Question: I'm running this lwjgl application:
'''
Display.setDisplayMode(new DisplayMode(500, 500));
Display.create();
glMatrixMode(GL_PROJECTION);
glLoadIdentity();
glOrtho(-5, 5, -5, 5, -10, 5);
glMatrixMode(GL_MODELVIEW);
float x = 0;
while (!Display.isCloseRequested()) {
Display.update();
glClear(GL_DEPTH_BUFFER_BIT | GL_COLOR_BUFFER_BIT);
glEnable(GL_DEPTH_TEST);
glColor3f(1, 0, 0);
x += 0.01f;
glRotatef(x, x, 3 * x, 0.5f * x);
glBegin(GL_QUADS);
drawCube();
glEnd();
glLoadIdentity();
}
Display.destroy();
'''
Which basically draws a 1x1x1 cube in the window. Method 'drawCube()' is this:
'''
public void drawCube() {
glColor3f(0.0f, 1.0f, 0.0f); // Set The Color To Green
glVertex3f(1.0f, 1.0f, 0f); // Top Right Of The Quad (Top)
glVertex3f(0f, 1.0f, 0f); // Top Left Of The Quad (Top)
glVertex3f(0f, 1.0f, 1.0f); // Bottom Left Of The Quad (Top)
glVertex3f(1.0f, 1.0f, 1.0f); // Bottom Right Of The Quad (Top)
glColor3f(1.0f, 0.5f, 0.0f); // Set The Color To Orange
glVertex3f(1.0f, 0f, 1.0f); // Top Right Of The Quad (Bottom)
glVertex3f(0f, 0f, 1.0f); // Top Left Of The Quad (Bottom)
glVertex3f(0f, 0f, 0f); // Bottom Left Of The Quad (Bottom)
glVertex3f(1.0f, 0f, 0f); // Bottom Right Of The Quad (Bottom)
glColor3f(1.0f, 0.0f, 0.0f); // Set The Color To Red
glVertex3f(1.0f, 1.0f, 1.0f); // Top Right Of The Quad (Front)
glVertex3f(0f, 1.0f, 1.0f); // Top Left Of The Quad (Front)
glVertex3f(0f, 0f, 1.0f); // Bottom Left Of The Quad (Front)
glVertex3f(1.0f, 0f, 1.0f); // Bottom Right Of The Quad (Front)
glColor3f(1.0f, 1.0f, 0.0f); // Set The Color To Yellow
glVertex3f(1.0f, 0f, 0f); // Bottom Left Of The Quad (Back)
glVertex3f(0f, 0f, 0f); // Bottom Right Of The Quad (Back)
glVertex3f(0f, 1.0f, 0f); // Top Right Of The Quad (Back)
glVertex3f(1.0f, 1.0f, 0f); // Top Left Of The Quad (Back)
glColor3f(0.0f, 0.0f, 1.0f); // Set The Color To Blue
glVertex3f(0f, 1.0f, 1.0f); // Top Right Of The Quad (Left)
glVertex3f(0f, 1.0f, 0f); // Top Left Of The Quad (Left)
glVertex3f(0f, 0f, 0f); // Bottom Left Of The Quad (Left)
glVertex3f(0f, 0f, 1.0f); // Bottom Right Of The Quad (Left)
glColor3f(1.0f, 0.0f, 1.0f); // Set The Color To Violet
glVertex3f(1.0f, 1.0f, 0f); // Top Right Of The Quad (Right)
glVertex3f(1.0f, 1.0f, 1.0f); // Top Left Of The Quad (Right)
glVertex3f(1.0f, 0f, 1.0f); // Bottom Left Of The Quad (Right)
glVertex3f(1.0f, 0f, 0f); // Bottom Right Of The Quad (Right)
}
'''
It outputs this:

To me lines are pretty horrible, Does lwjgl have anti aliasing? If yes, how can i enable it?
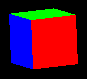
Answer: ### Comments
Antialiasing can be achieved by creating a multisample framebuffer, either in a framebuffer object or through the default framebuffer when the LWJGL window is created for the first time.
If you are learning 'LWJGL' and 'OpenGL' then learn how to use 'VBOs', because 'glBegin', 'glVertex', etc. are removed from the core profile of OpenGL.
### VBO Example
Here is a little example of a VBO storing Vertices and Texture Coordinates for two triangles and rendering it!
that you know how to load and bind textures already.
### Creating the VBO
This is the code where you create the actual Vertex and Texture Coordinate Buffer and store them onto the GPU.
'''
int vertices = 6;
int vertex_size = 3; // X, Y, Z,
int texture_size = 2; // U, V,
FloatBuffer vertex_data = BufferUtils.createFloatBuffer(vertices * vertex_size);
vertex_data.put(new float[] { -1f, 1f, 0f, }); // Vertex
vertex_data.put(new float[] { 1f, 1f, 0f, }); // Vertex
vertex_data.put(new float[] { -1f, -1f, 0f, }); // Vertex
vertex_data.put(new float[] { 1f, -1f, 0f, }); // Vertex
vertex_data.put(new float[] { -1f, -1f, 0f, }); // Vertex
vertex_data.put(new float[] { 1f, 1f, 0f, }); // Vertex
FloatBuffer texture_data = BufferUtils.createFloatBuffer(vertices * texture_size);
texture_data.put(new float[] { 0f, 1f, }); // Texture Coordinate
texture_data.put(new float[] { 1f, 1f, }); // Texture Coordinate
texture_data.put(new float[] { 0f, 0f, }); // Texture Coordinate
texture_data.put(new float[] { 1f, 0f, }); // Texture Coordinate
texture_data.put(new float[] { 0f, 0f, }); // Texture Coordinate
texture_data.put(new float[] { 1f, 1f, }); // Texture Coordinate
vertex_data.flip();
texture_data.flip();
int vbo_vertex_handle = glGenBuffers();
glBindBuffer(GL_ARRAY_BUFFER, vbo_vertex_handle);
glBufferData(GL_ARRAY_BUFFER, vertex_data, GL_STATIC_DRAW);
glBindBuffer(GL_ARRAY_BUFFER, 0);
int vbo_texture_handle = glGenBuffers();
glBindBuffer(GL_ARRAY_BUFFER, vbo_texture_handle);
glBufferData(GL_ARRAY_BUFFER, texture_data, GL_STATIC_DRAW);
glBindBuffer(GL_ARRAY_BUFFER, 0);
'''
### Rendering the VBO
Then when you want to render the VBO, you need to do the following.
'''
texture.bind();
glBindBuffer(GL_ARRAY_BUFFER, vbo_vertex_handle);
glVertexPointer(vertex_size, GL_FLOAT, 0, 0l);
glBindBuffer(GL_ARRAY_BUFFER, vbo_texture_handle);
glTexCoordPointer(texture_size, GL_FLOAT, 0, 0l);
glEnableClientState(GL_VERTEX_ARRAY);
glEnableClientState(GL_TEXTURE_COORD_ARRAY);
glDrawArrays(GL_TRIANGLES, 0, vertices); // The vertices is of course the max vertices count, in this case 6
glDisableClientState(GL_TEXTURE_COORD_ARRAY);
glDisableClientState(GL_VERTEX_ARRAY);
glBindBuffer(GL_ARRAY_BUFFER, 0);
texture.unbind();
'''
### Deleting the VBO
Then when you're done with the VBO and you don't need it anymore, you can delete it by doing the following.
'''
glDeleteBuffers(vbo_vertex_handle);
glDeleteBuffers(vbo_texture_handle);
'''
### LWJGL/OpenGL - Static Imports
'''
import static org.lwjgl.opengl.GL11.*;
import static org.lwjgl.opengl.GL15.*;
'''
### Info
You only have to create a VBO once (It is really bad to create one for each frame), so if you used VBO to store your terrain. Then if some changes happens then only at that point you want to update the VBO, else just keep it as it is. If you use the VBO for terrain and the terrain is really huge, then split the terrain into different chunks of terrain with it's own VBO.
### Extra
If you have an Wavefront OBJ Model, and you want to render it multiple times, the best way to do that, would be to load the whole model to one VBO. Then you would do some Instancing to render it multiple times in multiple position, etc.
- <URL>
# Update
A little example of a VBO storing Vertices and Colors for a Triangle and rendering it!
### Creating the VBO.
This is the code where you create the actual Vertex and Color Buffer and bind them to the VBO.
'''
int vertices = 3;
int vertex_size = 3; // X, Y, Z,
int color_size = 3; // R, G, B,
FloatBuffer vertex_data = BufferUtils.createFloatBuffer(vertices * vertex_size);
vertex_data.put(new float[] { -1f, -1f, 0f, });
vertex_data.put(new float[] { 1f, -1f, 0f, });
vertex_data.put(new float[] { 1f, 1f, 0f, });
vertex_data.flip();
FloatBuffer color_data = BufferUtils.createFloatBuffer(vertices * color_size);
color_data.put(new float[] { 1f, 0f, 0f, });
color_data.put(new float[] { 0f, 1f, 0f, });
color_data.put(new float[] { 0f, 0f, 1f, });
color_data.flip();
int vbo_vertex_handle = glGenBuffers();
glBindBuffer(GL_ARRAY_BUFFER, vbo_vertex_handle);
glBufferData(GL_ARRAY_BUFFER, vertex_data, GL_STATIC_DRAW);
glBindBuffer(GL_ARRAY_BUFFER, 0);
int vbo_color_handle = glGenBuffers();
glBindBuffer(GL_ARRAY_BUFFER, vbo_color_handle);
glBufferData(GL_ARRAY_BUFFER, color_data, GL_STATIC_DRAW);
glBindBuffer(GL_ARRAY_BUFFER, 0);
'''
### Rendering the VBO.
This is the code you need to call, to render the VBO.
'''
glBindBuffer(GL_ARRAY_BUFFER, vbo_vertex_handle);
glVertexPointer(vertex_size, GL_FLOAT, 0, 0l);
glBindBuffer(GL_ARRAY_BUFFER, vbo_color_handle);
glColorPointer(color_size, GL_FLOAT, 0, 0l);
glEnableClientState(GL_VERTEX_ARRAY);
glEnableClientState(GL_COLOR_ARRAY);
glDrawArrays(GL_TRIANGLES, 0, vertices);
glDisableClientState(GL_COLOR_ARRAY);
glDisableClientState(GL_VERTEX_ARRAY);
'''
The imports and the code for disposing/deleting the buffers are the same as the previous example!
# Update 2 - Complete Example
Okay, so here is a complete example of a VBO containing Vertices and Colors. The example is 100% 'LWJGL' only!
When I run the following code this is the desired result I get.

'''
import static org.lwjgl.opengl.GL11.*;
import static org.lwjgl.opengl.GL15.*;
import java.nio.FloatBuffer;
import org.lwjgl.BufferUtils;
import org.lwjgl.input.Keyboard;
import org.lwjgl.opengl.Display;
import org.lwjgl.opengl.DisplayMode;
public class VBOTest
{
public final static void main(String[] args)
{
int width = 1280;
int height = 720;
try
{
Display.setTitle("VBO Test");
Display.setDisplayMode(new DisplayMode(width, height));
Display.create();
}
catch (Exception ex)
{
ex.printStackTrace();
System.exit(0);
}
/*
* Initialize OpenGL States
*/
glMatrixMode(GL_PROJECTION);
glLoadIdentity();
glOrtho(0f, width, height, 0f, -1f, 1f);
glMatrixMode(GL_MODELVIEW);
glLoadIdentity();
glEnable(GL_DEPTH_TEST);
glDepthFunc(GL_LEQUAL);
glEnable(GL_BLEND);
glBlendFunc(GL_SRC_ALPHA, GL_ONE_MINUS_SRC_ALPHA);
glEnable(GL_CULL_FACE);
glCullFace(GL_BACK);
glHint(GL_PERSPECTIVE_CORRECTION_HINT, GL_NICEST);
/*
* Creating the Vertex & Color VBO
*/
final int VERTEX_SIZE = 3; // X, Y, Z,
final int COLOR_SIZE = 4; // R, G, B, A,
int vertices = 6;
int vbo_vertex_handle;
int vbo_color_handle;
FloatBuffer vertex_data = BufferUtils.createFloatBuffer(vertices * VERTEX_SIZE);
float half_width = 200f;
float half_height = 200f;
vertex_data.put(new float[] { -half_width, -half_height, 0f, });
vertex_data.put(new float[] { -half_width, half_height, 0f, });
vertex_data.put(new float[] { half_width, -half_height, 0f, });
vertex_data.put(new float[] { half_width, half_height, 0f, });
vertex_data.put(new float[] { half_width, -half_height, 0f, });
vertex_data.put(new float[] { -half_width, half_height, 0f, });
vertex_data.flip();
FloatBuffer color_data = BufferUtils.createFloatBuffer(vertices * COLOR_SIZE);
color_data.put(new float[] { 1f, 0f, 0f, 1f, });
color_data.put(new float[] { 1f, 0f, 1f, 1f, });
color_data.put(new float[] { 1f, 1f, 0f, 1f, });
color_data.put(new float[] { 0f, 1f, 0f, 1f, });
color_data.put(new float[] { 1f, 1f, 0f, 1f, });
color_data.put(new float[] { 1f, 0f, 1f, 1f, });
color_data.flip();
vbo_vertex_handle = glGenBuffers();
glBindBuffer(GL_ARRAY_BUFFER, vbo_vertex_handle);
glBufferData(GL_ARRAY_BUFFER, vertex_data, GL_STATIC_DRAW);
glBindBuffer(GL_ARRAY_BUFFER, 0);
vbo_color_handle = glGenBuffers();
glBindBuffer(GL_ARRAY_BUFFER, vbo_color_handle);
glBufferData(GL_ARRAY_BUFFER, color_data, GL_STATIC_DRAW);
glBindBuffer(GL_ARRAY_BUFFER, 0);
/*
* Main Rendering Loop
*/
boolean running = true;
while (running)
{
running = (!Display.isCloseRequested() && !Keyboard.isKeyDown(Keyboard.KEY_ESCAPE));
glClear(GL_COLOR_BUFFER_BIT | GL_DEPTH_BUFFER_BIT);
glLoadIdentity();
glPushMatrix();
{
glTranslatef(width / 2f, height / 2f, 0f);
glBindBuffer(GL_ARRAY_BUFFER, vbo_vertex_handle);
glVertexPointer(VERTEX_SIZE, GL_FLOAT, 0, 0l);
glBindBuffer(GL_ARRAY_BUFFER, 0);
glBindBuffer(GL_ARRAY_BUFFER, vbo_color_handle);
glColorPointer(COLOR_SIZE, GL_FLOAT, 0, 0l);
glBindBuffer(GL_ARRAY_BUFFER, 0);
glEnableClientState(GL_VERTEX_ARRAY);
glEnableClientState(GL_COLOR_ARRAY);
glDrawArrays(GL_TRIANGLES, 0, vertices);
glDisableClientState(GL_COLOR_ARRAY);
glDisableClientState(GL_VERTEX_ARRAY);
}
glPopMatrix();
glFlush();
Display.sync(60);
Display.update();
}
/*
* Dispose Elements
*/
glDeleteBuffers(vbo_vertex_handle);
glDeleteBuffers(vbo_color_handle);
Display.destroy();
System.exit(0);
}
}
'''